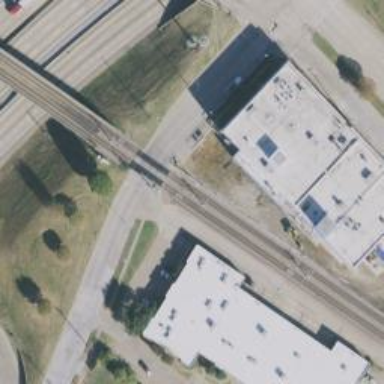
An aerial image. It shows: Light rail electrified with contact line.